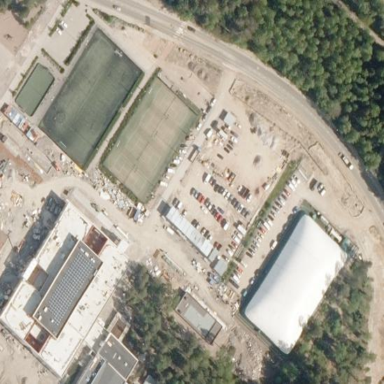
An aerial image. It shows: Sports centre with multiple sport facilities on leisure land.